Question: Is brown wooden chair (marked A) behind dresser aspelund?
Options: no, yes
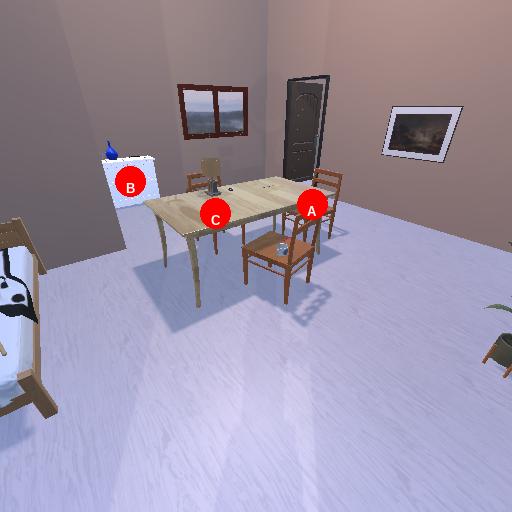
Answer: no